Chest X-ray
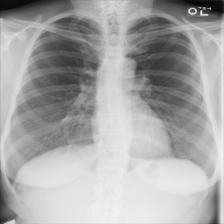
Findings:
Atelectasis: negative
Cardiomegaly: negative
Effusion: negative
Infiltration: negative
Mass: negative
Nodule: negative
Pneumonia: negative
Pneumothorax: negative
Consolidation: negative
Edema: negative
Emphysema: negative
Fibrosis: negative
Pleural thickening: negative
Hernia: negative